The plot is a Hilbert-envelope spectrum of a rotating bearing's acceleration signal, annotated with the bearing's characteristic defect frequencies. Classify the bearing condition as one of: normal, inner_race, outer_race, ball.
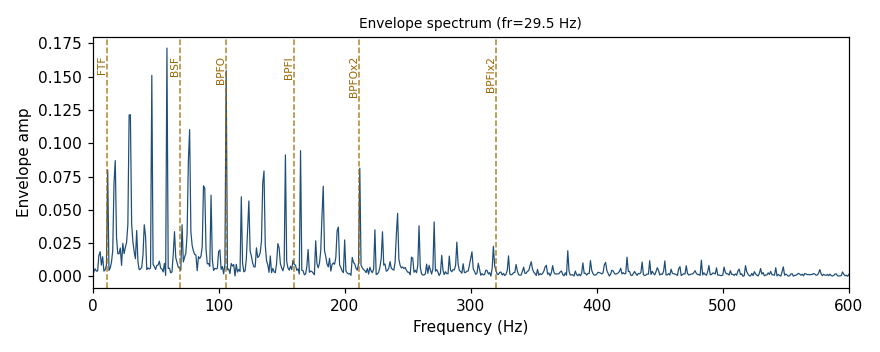
Answer: outer_race